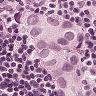
Metastatic tissue present: yes